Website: macys
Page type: delivery-shipping
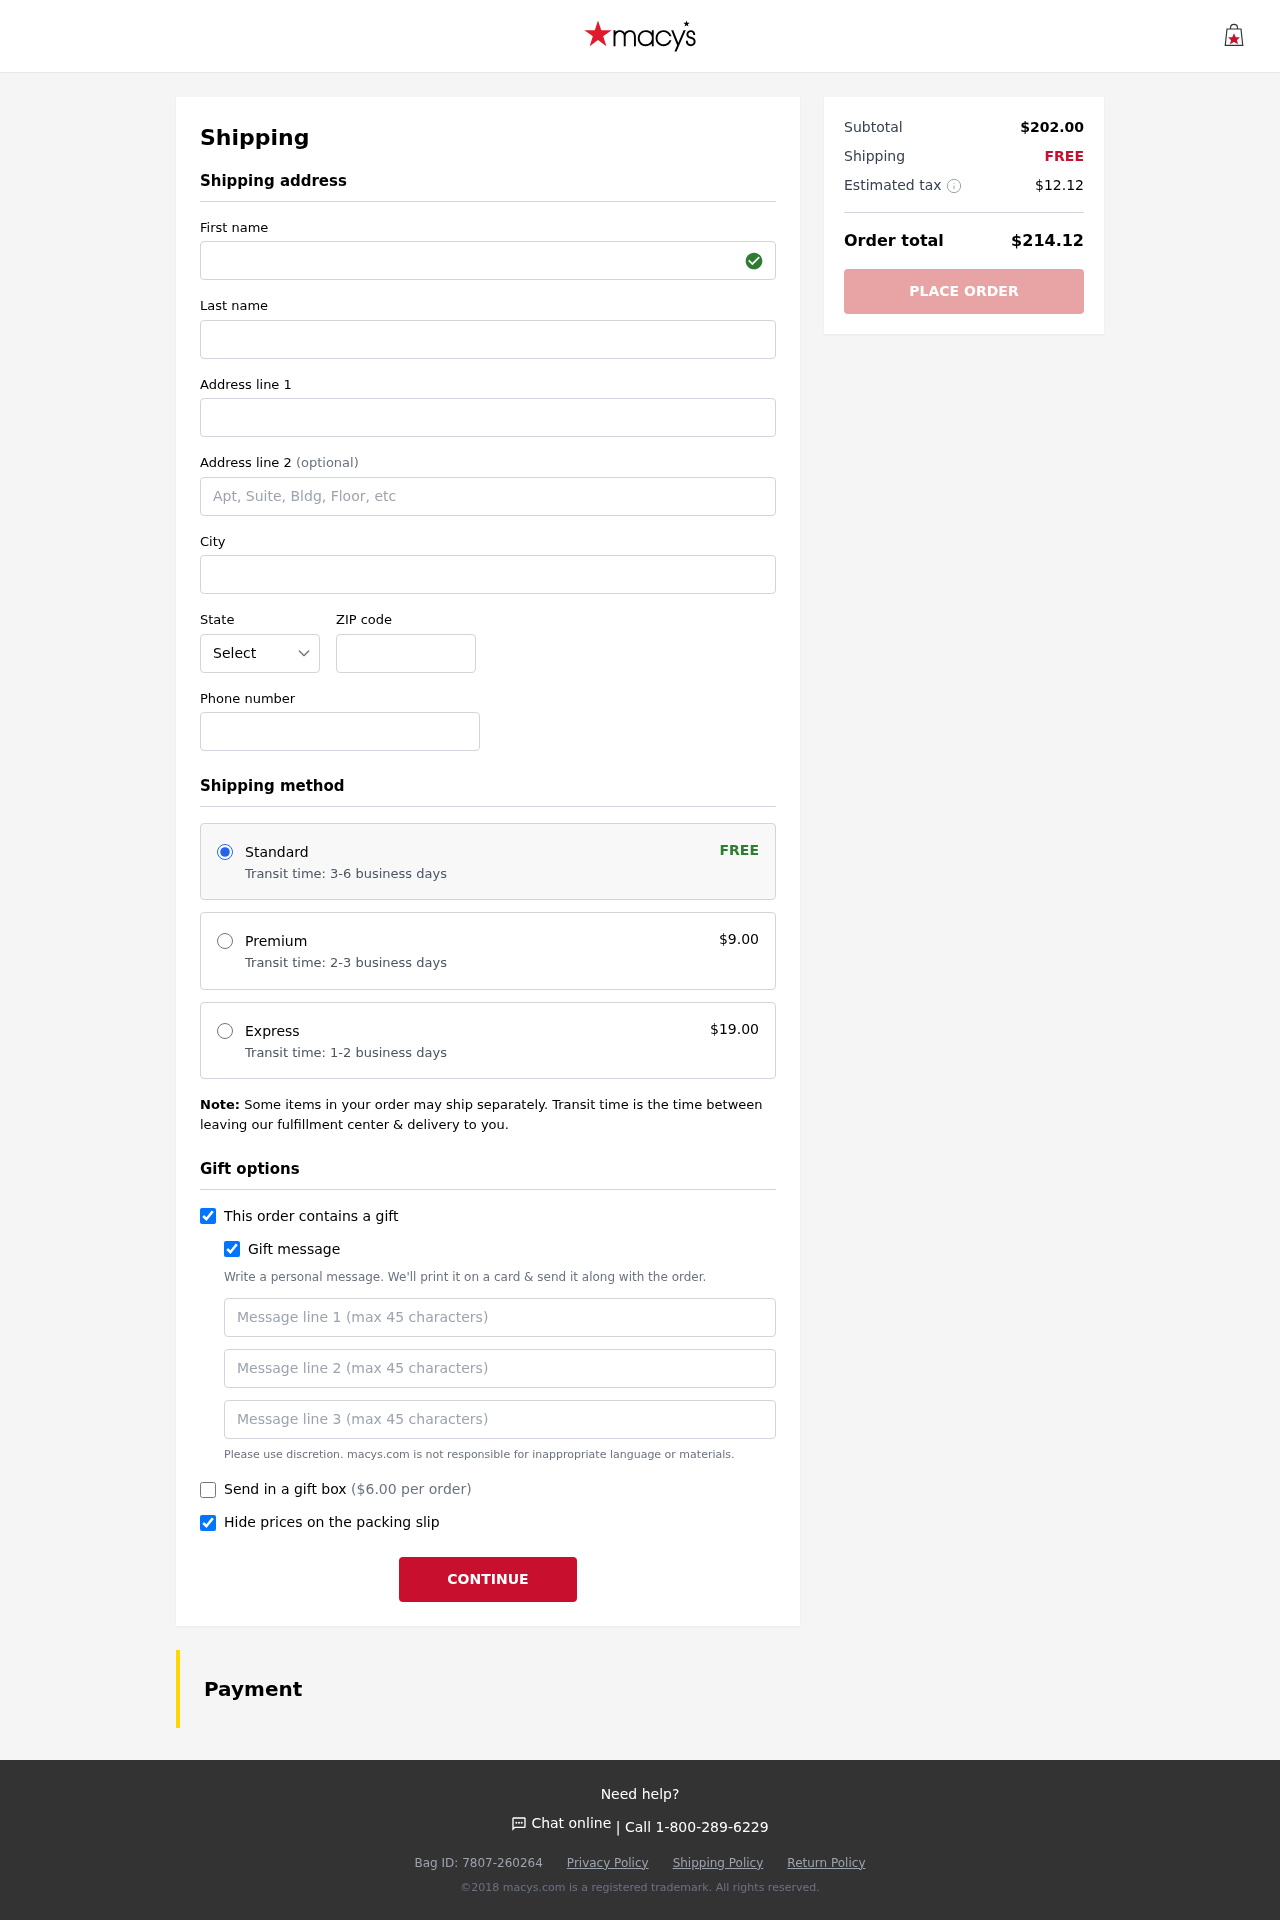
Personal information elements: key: PII_STATE_ABBR
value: MO
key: PII_FIRSTNAME
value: Brian
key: PII_LASTNAME
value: Garcia
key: PII_STREET
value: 4607 David Valleys Apt. 426
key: PII_CITY
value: North Heidi
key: PII_POSTCODE
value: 07692
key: PII_PHONE
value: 3425612620
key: PII_GIFT_MESSAGE
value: Hey April, I saw these ankle boots and instantly thought of you—they're totally your style! I hope they add a little extra flair to your days. Enjoy every step!  Brian
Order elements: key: ORDER_SHIPPING_STANDARD
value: Transit time: 3-6 business days
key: ORDER_SHIPPING_COST
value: FREE
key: ORDER_SHIPPING_PREMIUM
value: Transit time: 2-3 business days
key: ORDER_SHIPPING_PREMIUM_PRICE
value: $9.00
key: ORDER_SHIPPING_EXPRESS
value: Transit time: 1-2 business days
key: ORDER_SHIPPING_EXPRESS_PRICE
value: $19.00
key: ORDER_GIFT_BOX_PRICE
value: ($6.00 per order)
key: ORDER_SUBTOTAL
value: $202.00
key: ORDER_SHIPPING_COST2
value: FREE
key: ORDER_TAX
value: $12.12
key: ORDER_TOTAL
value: $214.12